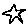
Label: star